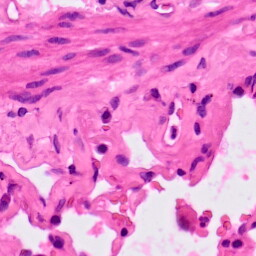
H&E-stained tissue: Lung